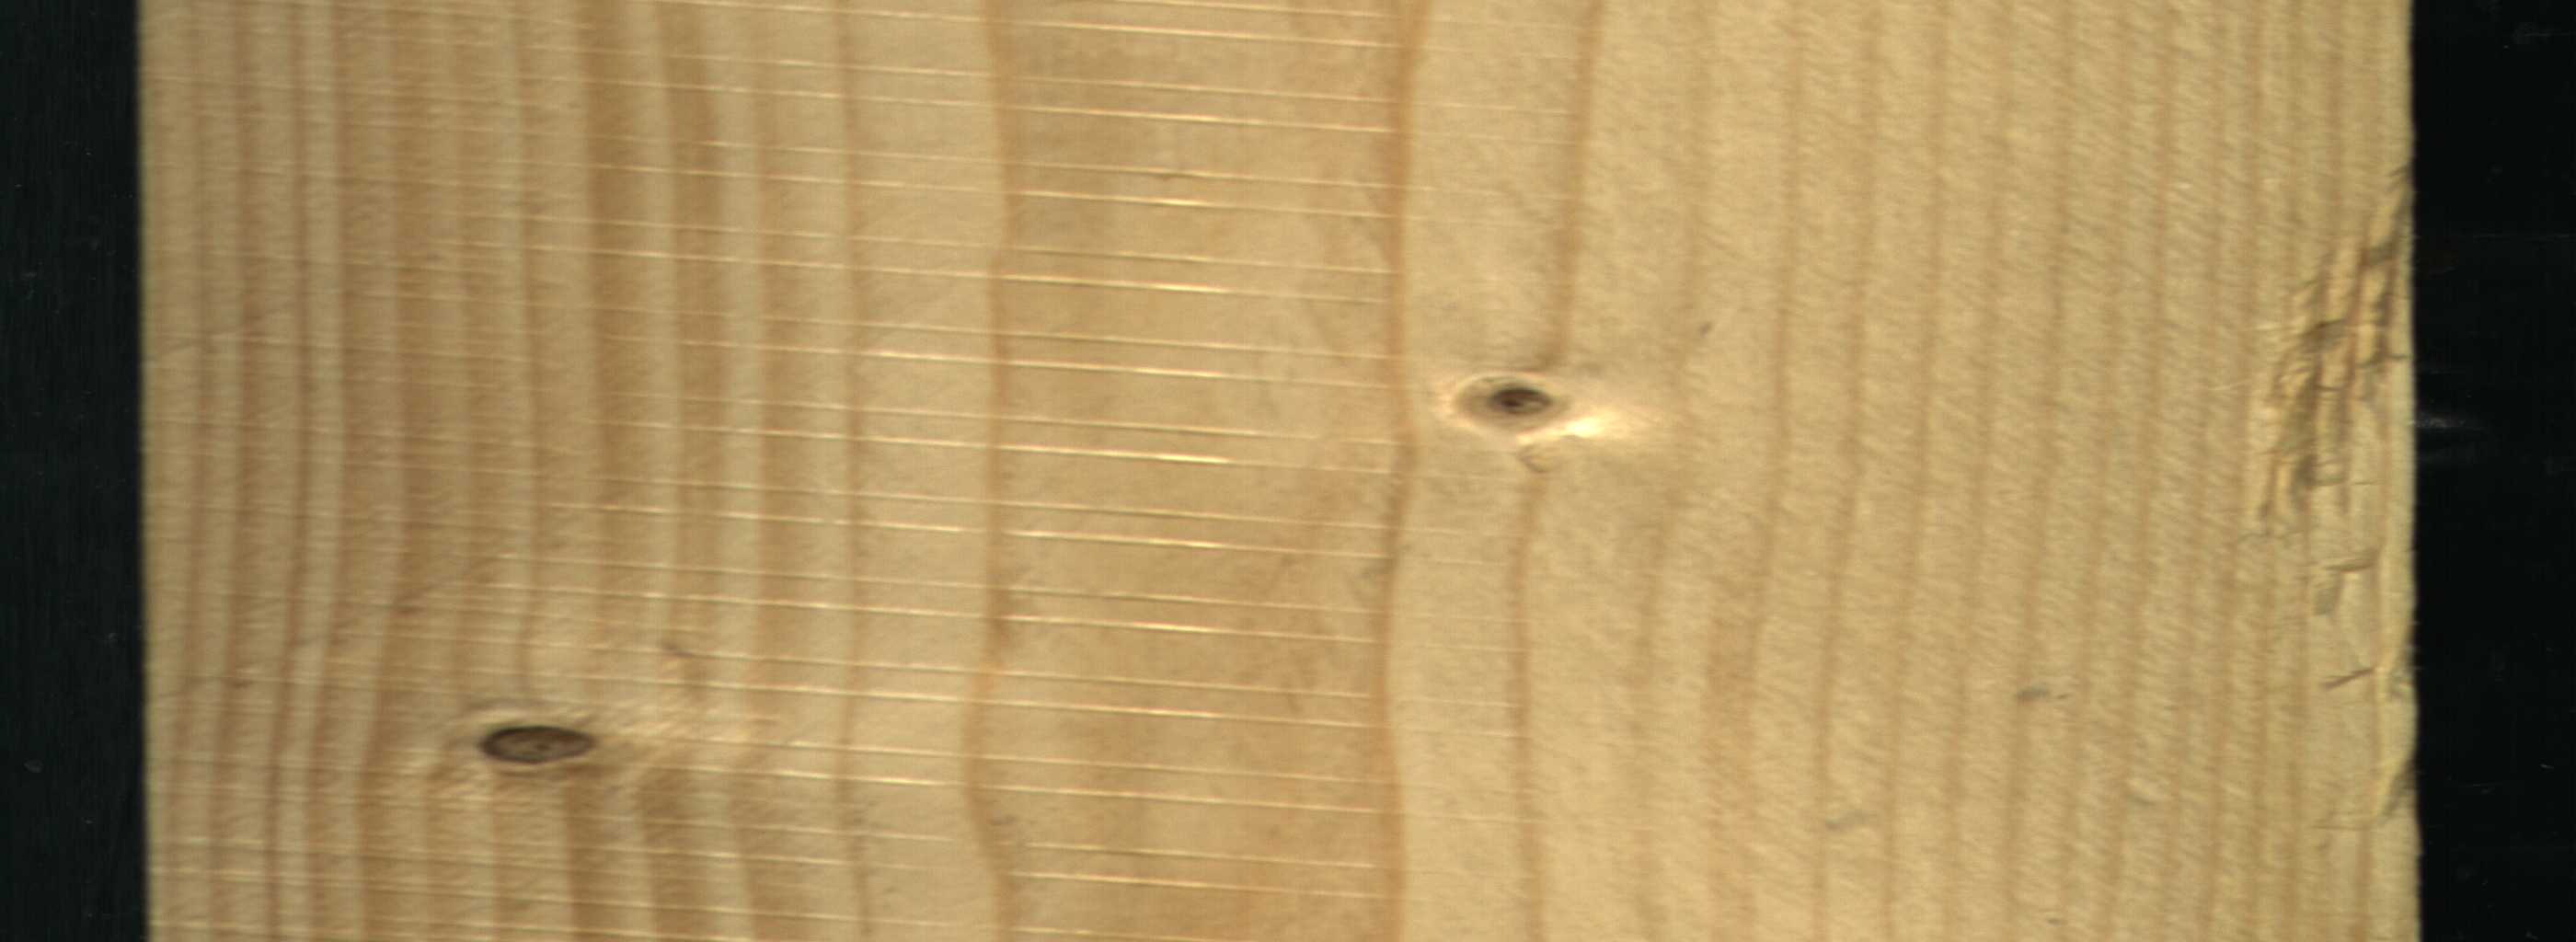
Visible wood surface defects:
Dead_Knot
Live_Knot